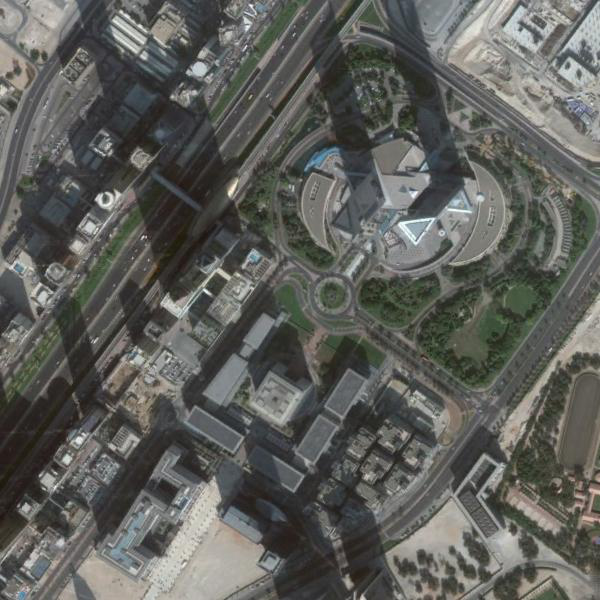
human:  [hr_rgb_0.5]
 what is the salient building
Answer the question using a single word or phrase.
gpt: center